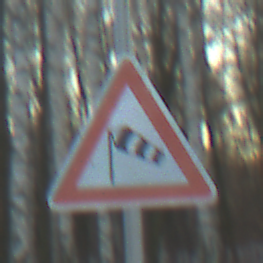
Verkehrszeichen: SeitenwindVonLinks
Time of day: SunriseSunset
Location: Outdoor (Nature)
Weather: Clear
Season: Winter
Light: Natural